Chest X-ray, PA view. Patient: 61 years old, sex F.
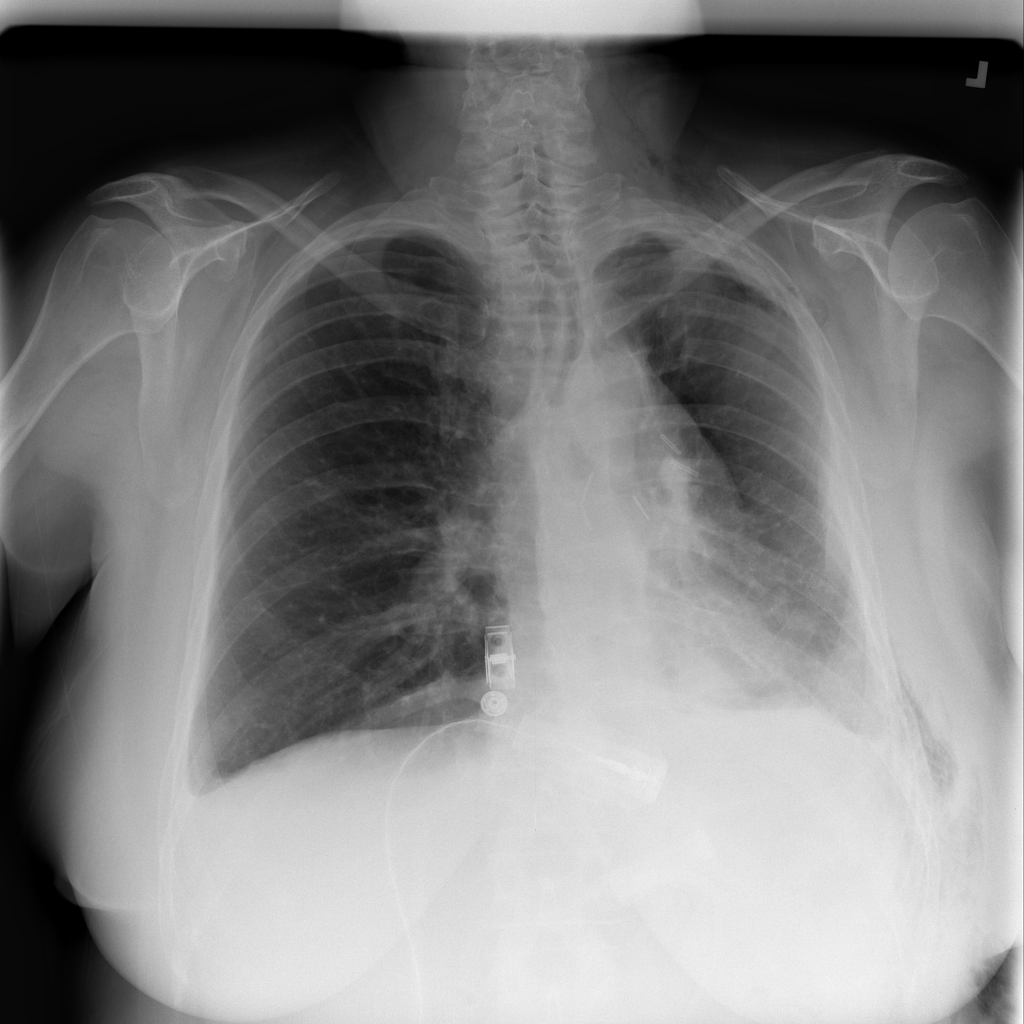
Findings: Effusion, Pneumothorax